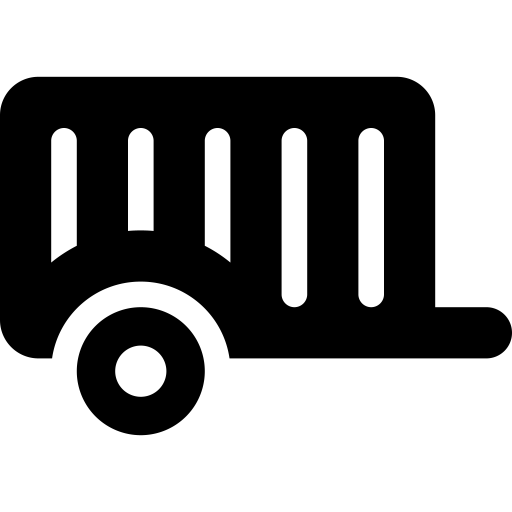
Tags: icon, FontAwesome, fa-icon, solid, trailer